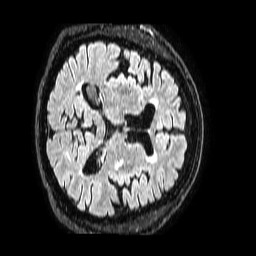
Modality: FLAIR
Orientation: axial
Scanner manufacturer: philips
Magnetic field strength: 1.5 T
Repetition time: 4.8 s
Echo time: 0.3 s